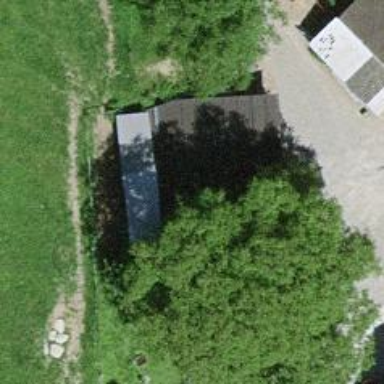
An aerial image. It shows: Shed.